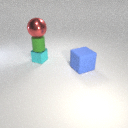
small cyan metal cube below small green rubber cylinder